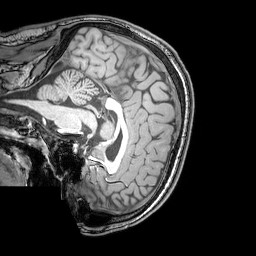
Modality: T1w
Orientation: sagittal
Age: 22
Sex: male
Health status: healthy
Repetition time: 0.081 s
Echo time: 0.037 s